Question: I have taken a bootstrap button in my web page. When I click on that button it shows me an outline around the button indicating the focus on the button as shown in the image below:

.
But I want to remove that default effect.
Here is the code for this button:
'''
<button type="button" class="btn btn-default dropdown-toggle" data-toggle="dropdown" id="dropdownBtn" style="background:white;border-top-width:5px;border-right-width:5px;border-bottom-width:5px;border-left-width:1px; border-color:#eee;height:42px;border-radius:0px;text-align:center;color:black; margin-right:20px;">Select<span class="caret"></span></button>
'''
So please can anyone tell me any solution to do that.
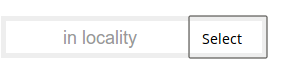
Answer: If you want to remove dotted outline, do this but first remove that inline style and place it all in stylesheet.
'''
button:focus, button:active {
outline: none;
}
'''